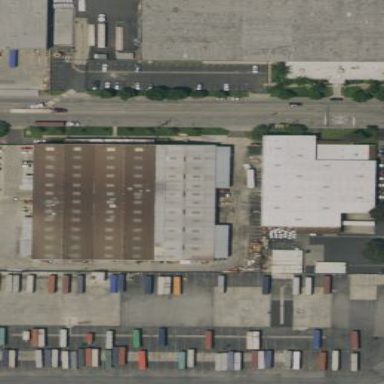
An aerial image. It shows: Industrial warehouse.